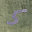
Label: 5